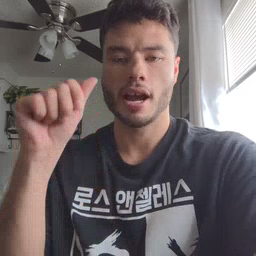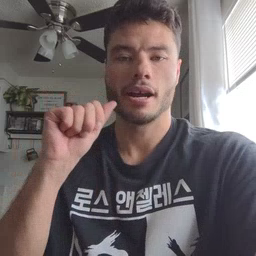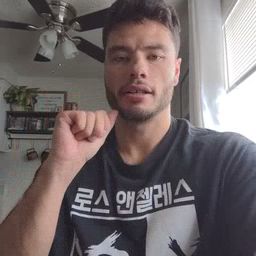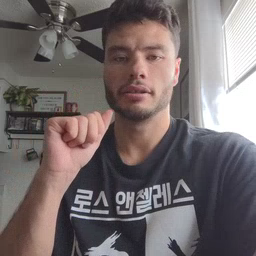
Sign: aunt